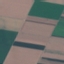
Land use / land cover: AnnualCrop